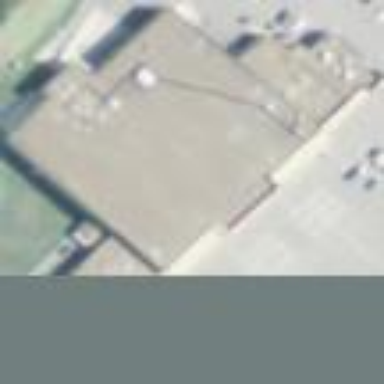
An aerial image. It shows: Retail building.